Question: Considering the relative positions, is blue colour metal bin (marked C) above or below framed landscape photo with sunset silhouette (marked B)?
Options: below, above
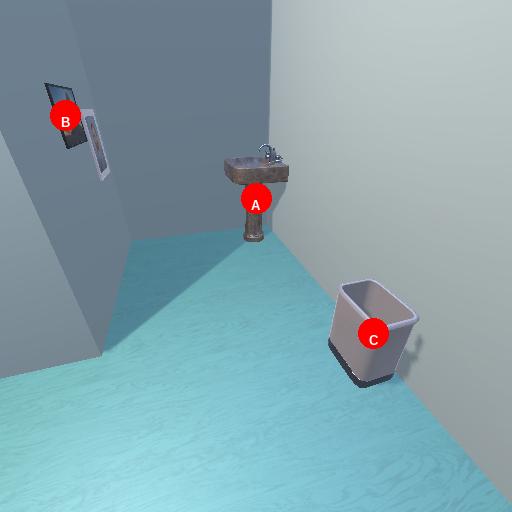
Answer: below